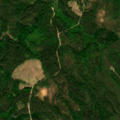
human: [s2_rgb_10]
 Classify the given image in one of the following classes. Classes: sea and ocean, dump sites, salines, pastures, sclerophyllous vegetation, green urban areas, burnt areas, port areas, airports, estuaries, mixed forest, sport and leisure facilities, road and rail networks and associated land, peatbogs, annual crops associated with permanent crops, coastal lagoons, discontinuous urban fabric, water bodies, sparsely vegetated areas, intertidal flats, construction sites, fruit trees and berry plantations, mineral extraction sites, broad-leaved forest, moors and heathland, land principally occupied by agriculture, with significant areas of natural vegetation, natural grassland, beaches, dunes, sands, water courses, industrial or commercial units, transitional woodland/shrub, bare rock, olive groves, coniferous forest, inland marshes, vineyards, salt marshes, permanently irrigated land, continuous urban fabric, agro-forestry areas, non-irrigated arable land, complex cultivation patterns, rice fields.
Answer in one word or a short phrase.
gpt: coniferous forest